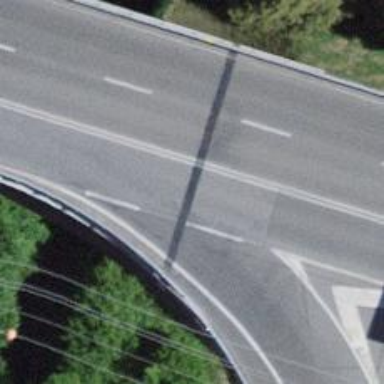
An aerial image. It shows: Secondary road with bridge.